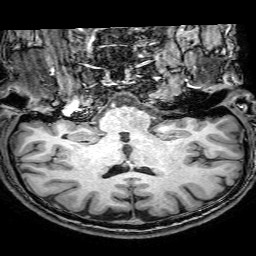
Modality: T1w
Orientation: sagittal
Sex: male
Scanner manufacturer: philips
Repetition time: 0.008163 s
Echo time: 0.00373 s